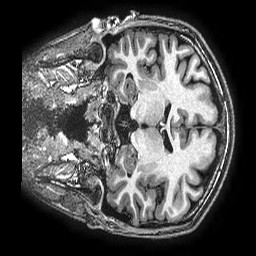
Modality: T1w
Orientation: coronal
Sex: male
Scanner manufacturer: ge
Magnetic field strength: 3 T
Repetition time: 0.0077 s
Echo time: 0.003436 s